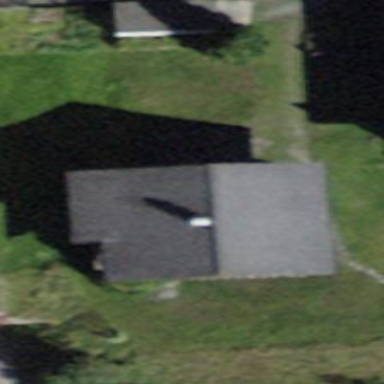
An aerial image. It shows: Building with tiled roof.